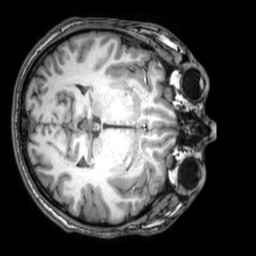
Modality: T1w
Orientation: axial
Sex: male
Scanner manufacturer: philips
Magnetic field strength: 3 T
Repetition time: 0.008145 s
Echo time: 0.00373 s